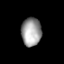
Tissue: lung
Cell type: Epithelial cells
Senescence score: 0.2371
Nuclear area (px): 553
Mean DAPI intensity: 157.826